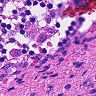
Metastatic tissue present: no